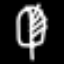
Label: leaf